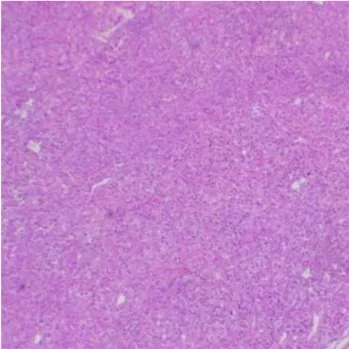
Histopathological analysis showed parathyroid hyperplasia. 40x magnification.
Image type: pathology (h&e)